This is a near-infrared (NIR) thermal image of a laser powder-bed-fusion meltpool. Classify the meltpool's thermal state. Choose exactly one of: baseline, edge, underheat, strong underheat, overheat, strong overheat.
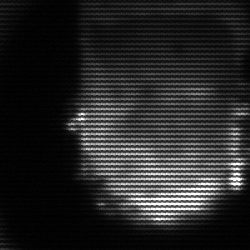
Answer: baseline